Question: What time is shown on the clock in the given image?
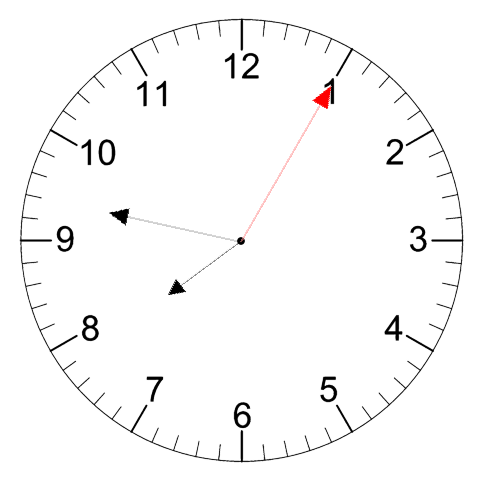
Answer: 07:47:05